Field crop: maize
Growth stage: 2
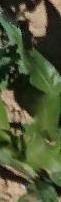
Species: maize